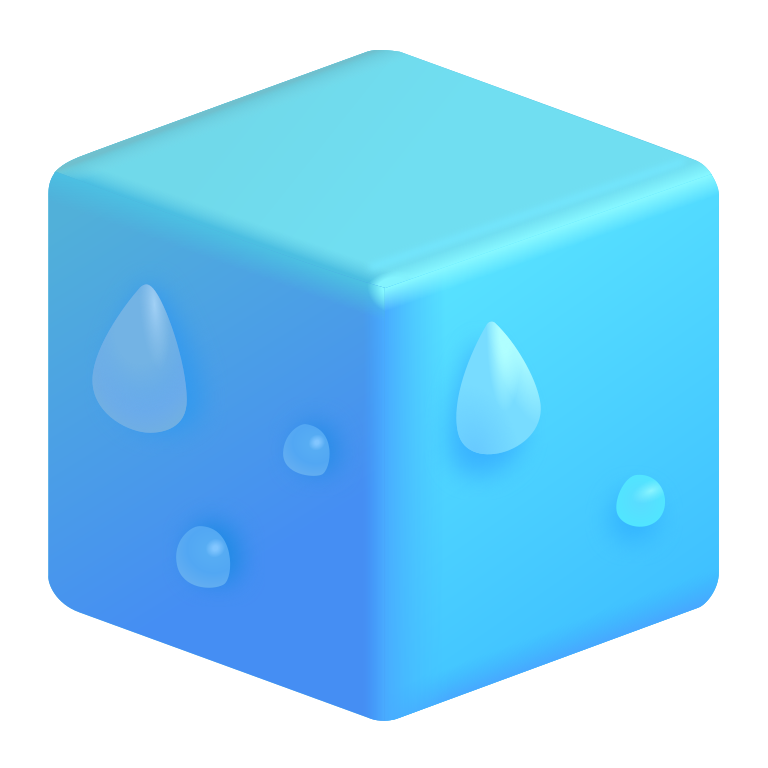
ice color